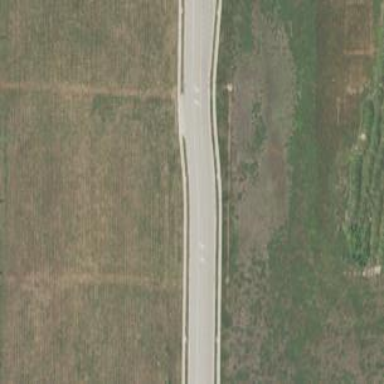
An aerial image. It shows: Road with left marking.